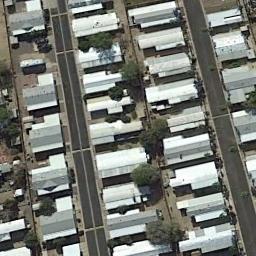
Label: residential